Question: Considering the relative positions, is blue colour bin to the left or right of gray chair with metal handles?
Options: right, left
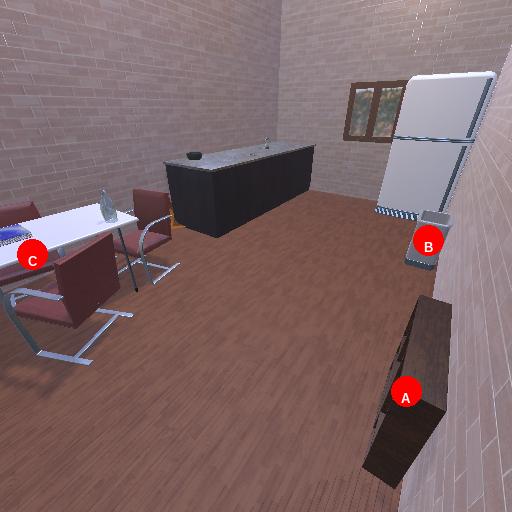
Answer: right